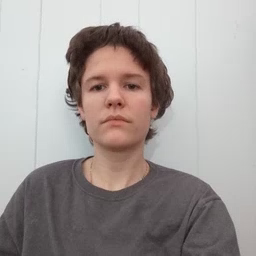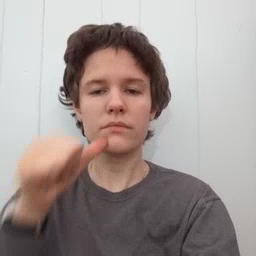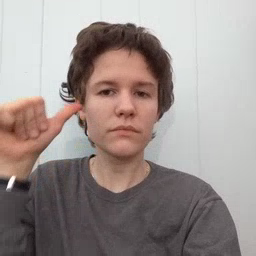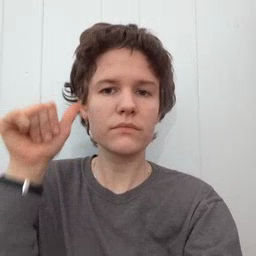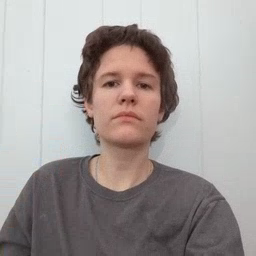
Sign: yesterday